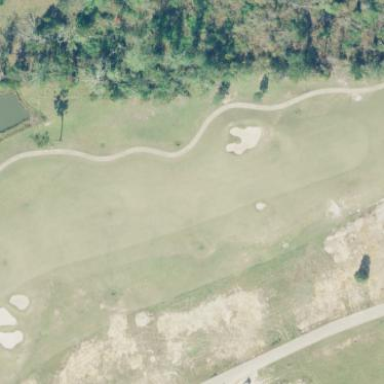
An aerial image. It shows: Golf fairway in the image.